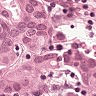
Metastatic tissue present: yes